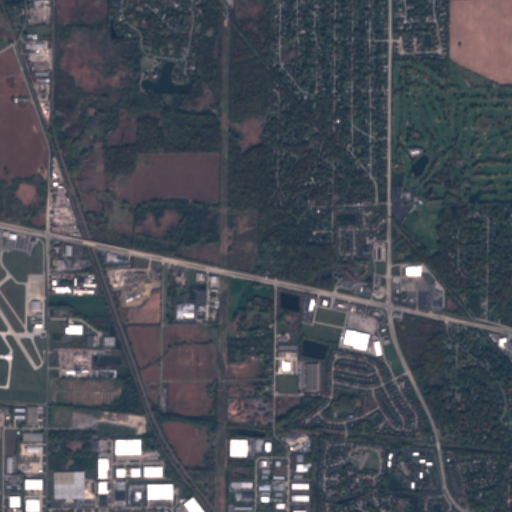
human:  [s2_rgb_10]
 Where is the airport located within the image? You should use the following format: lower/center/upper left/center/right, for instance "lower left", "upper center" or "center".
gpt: The airport is located in the lower left of the image.
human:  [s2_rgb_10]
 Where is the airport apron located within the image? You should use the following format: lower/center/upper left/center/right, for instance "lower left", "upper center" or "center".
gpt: The airport apron is located in the center left of the image.
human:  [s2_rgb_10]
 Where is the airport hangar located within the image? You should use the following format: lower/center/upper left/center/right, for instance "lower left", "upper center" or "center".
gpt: The airport hangar is located in the center left of the image.
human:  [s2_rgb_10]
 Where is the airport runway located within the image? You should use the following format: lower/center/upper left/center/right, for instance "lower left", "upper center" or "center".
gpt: The airport runway is located in the lower left of the image.
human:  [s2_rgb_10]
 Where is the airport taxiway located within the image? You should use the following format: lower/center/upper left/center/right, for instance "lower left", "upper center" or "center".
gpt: The airport taxiway is located in the lower left of the image.
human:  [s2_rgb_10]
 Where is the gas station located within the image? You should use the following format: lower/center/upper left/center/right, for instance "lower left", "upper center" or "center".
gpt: The gas station is located in the center right of the image.
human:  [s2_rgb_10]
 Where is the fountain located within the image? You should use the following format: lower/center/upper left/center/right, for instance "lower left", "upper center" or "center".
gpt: The fountain is located in the upper right of the image.
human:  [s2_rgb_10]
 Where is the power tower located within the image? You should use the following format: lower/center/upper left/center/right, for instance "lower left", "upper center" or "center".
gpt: There is no power tower in the image.